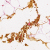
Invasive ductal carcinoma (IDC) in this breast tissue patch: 0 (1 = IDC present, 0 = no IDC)